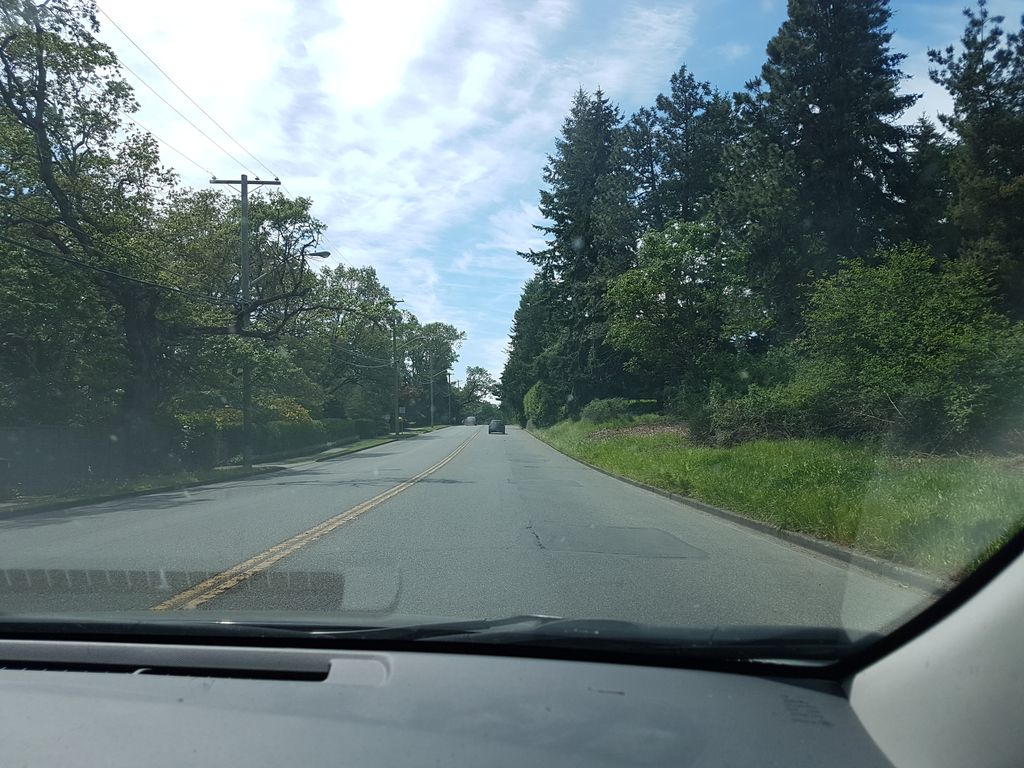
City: victoria